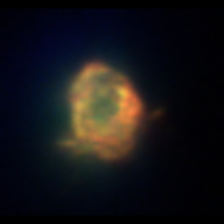
Taxon: Ciliates
Group: Other